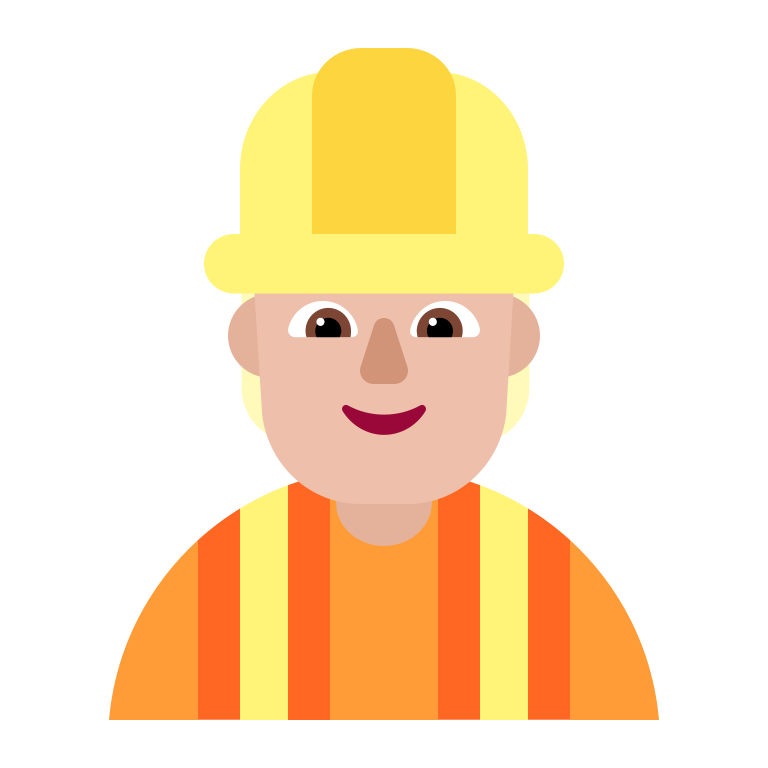
construction worker flat  light